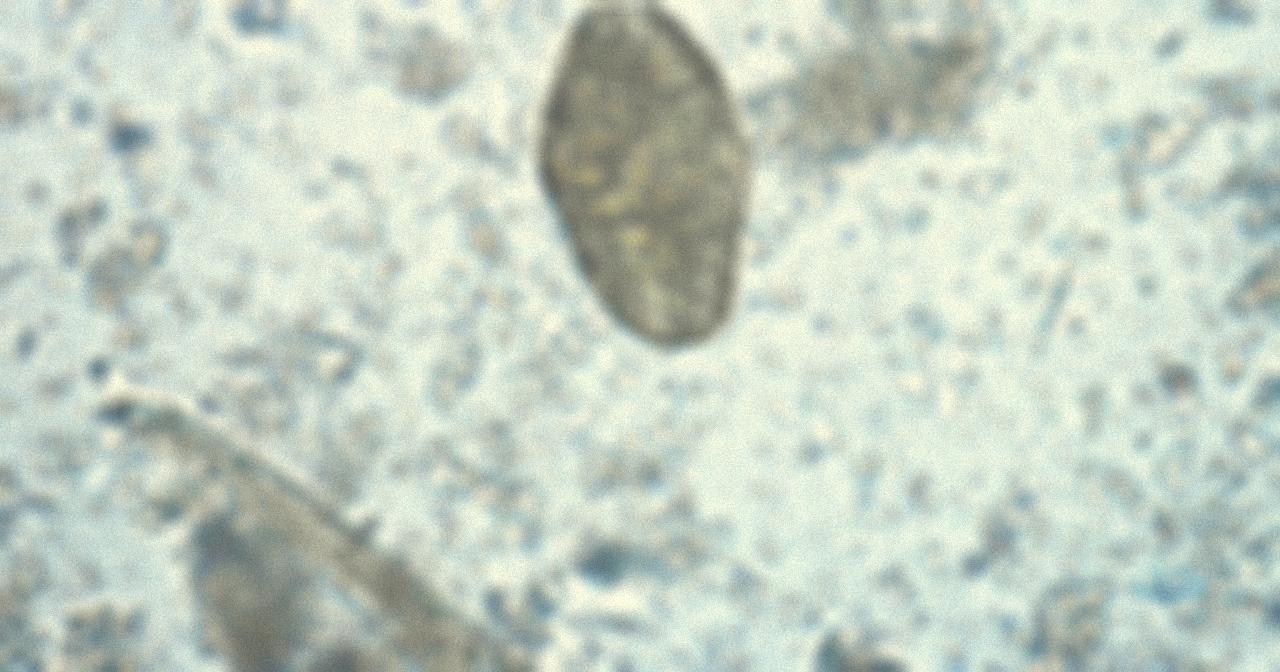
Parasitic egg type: Paragonimus spp